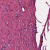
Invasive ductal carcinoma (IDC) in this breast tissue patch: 0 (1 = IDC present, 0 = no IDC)